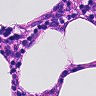
Metastatic tissue present: no